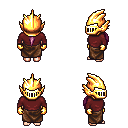
a pixel art fantasy rpg character, female body template, human, light skin, maroon long-sleeve shirt, robe skirt, pink ponytail hairstyle, gold helm, gold gloves, four views (front, back, left, right), 2x2 character sprite sheet, small pixel art, hard edges, no anti-aliasing